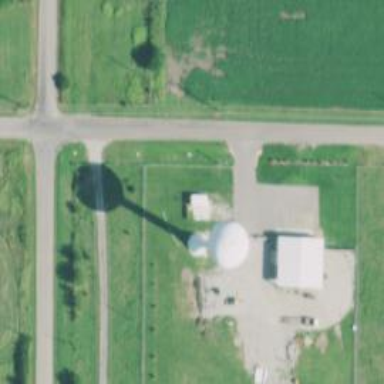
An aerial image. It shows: Water tower that is man-made.